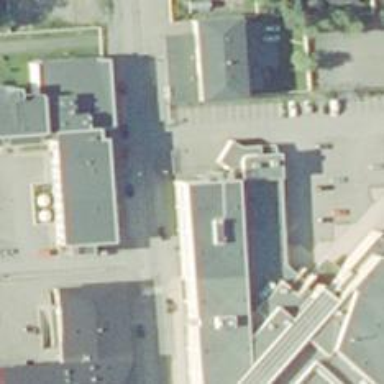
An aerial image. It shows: Healthcare clinic.